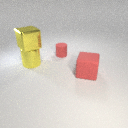
large yellow metal cylinder in front of small red rubber cylinder